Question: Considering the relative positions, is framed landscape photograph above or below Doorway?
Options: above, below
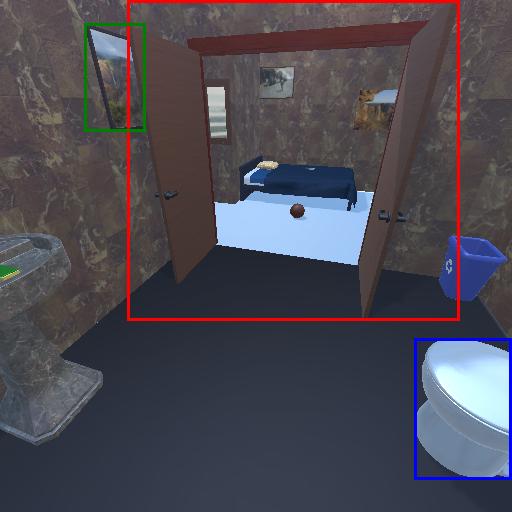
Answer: above